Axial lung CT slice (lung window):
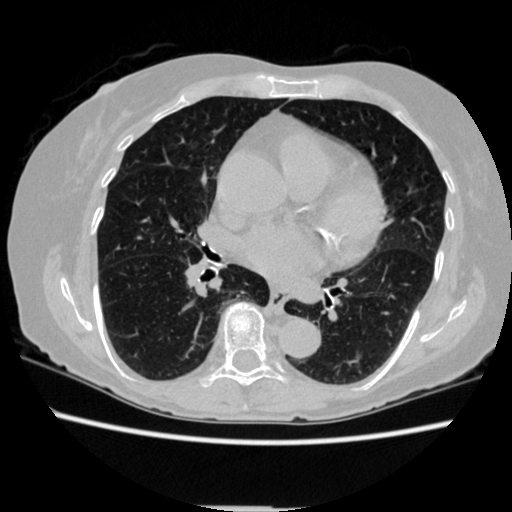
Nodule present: no